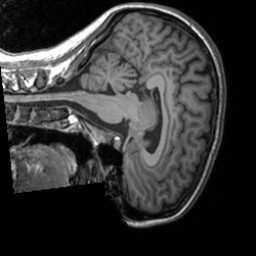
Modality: T1w
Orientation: sagittal
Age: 24
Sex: female
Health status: healthy
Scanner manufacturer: siemens
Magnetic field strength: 3 T
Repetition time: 1.9 s
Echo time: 0.00226 s